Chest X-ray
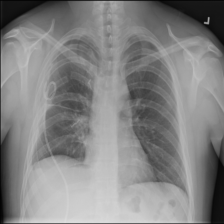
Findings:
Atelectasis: negative
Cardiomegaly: negative
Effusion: negative
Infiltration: negative
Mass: negative
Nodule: negative
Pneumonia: negative
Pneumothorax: negative
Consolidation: negative
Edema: negative
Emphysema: negative
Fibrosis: negative
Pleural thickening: negative
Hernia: negative